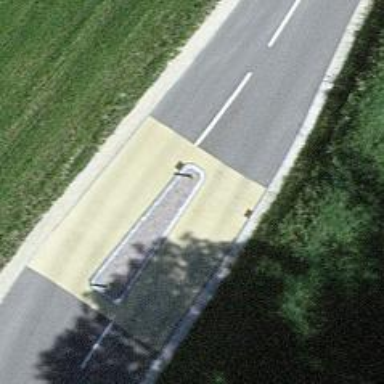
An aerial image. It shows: Traffic calming island.